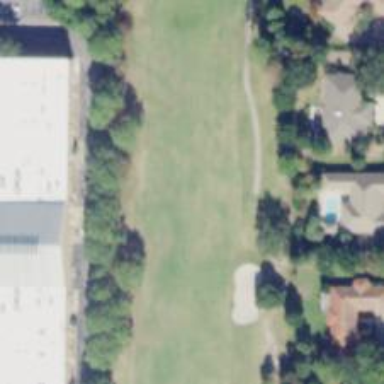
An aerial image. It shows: View of golf hole.